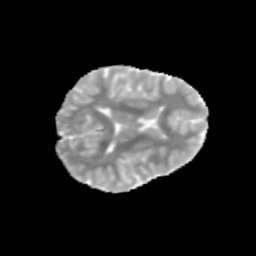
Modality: MD
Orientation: axial
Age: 9
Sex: male
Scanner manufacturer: siemens
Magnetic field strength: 3 T
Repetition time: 3.8 s
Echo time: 0.07 s